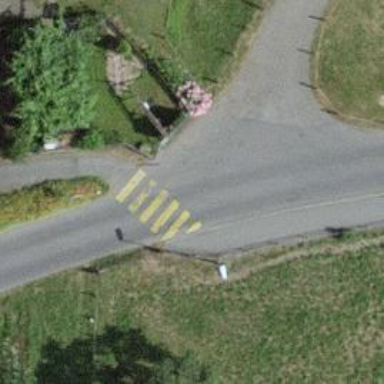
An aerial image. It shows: Unclassified road with asphalt surface.